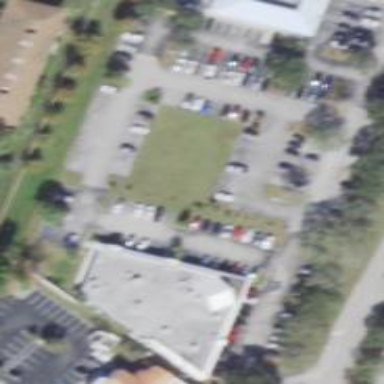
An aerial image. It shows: Parking space is available.